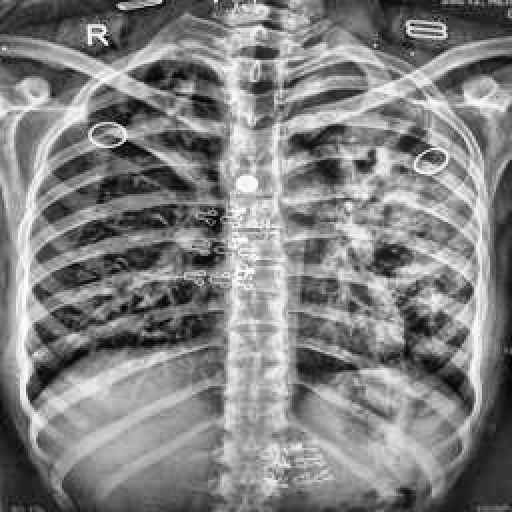
Finding: TUBERCULOSIS